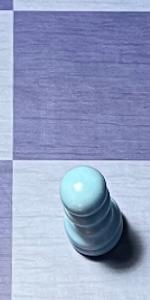
Label: Pawn_White